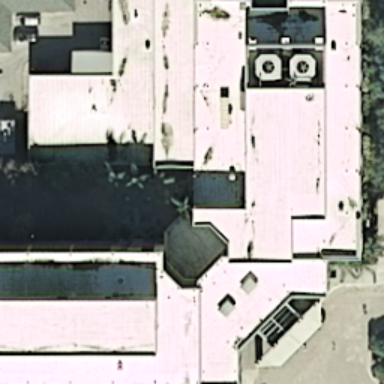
There are some buildings arranged compact .